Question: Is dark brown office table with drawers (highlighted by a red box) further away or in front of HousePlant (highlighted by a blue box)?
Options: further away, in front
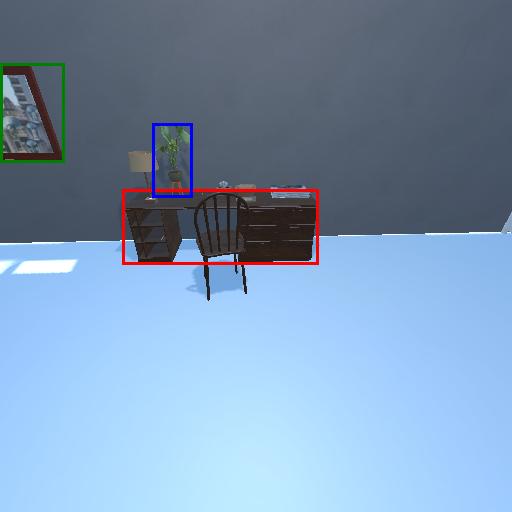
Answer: further away